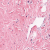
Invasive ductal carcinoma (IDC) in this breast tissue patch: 0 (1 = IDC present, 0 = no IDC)